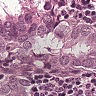
Metastatic tissue present: yes